Field crop: maize
Growth stage: 2
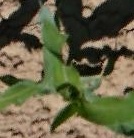
Species: maize